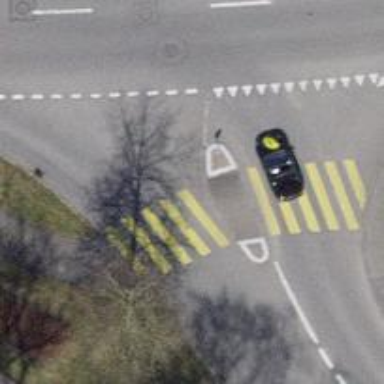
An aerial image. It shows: Footway with asphalt surface featuring zebra crossing.